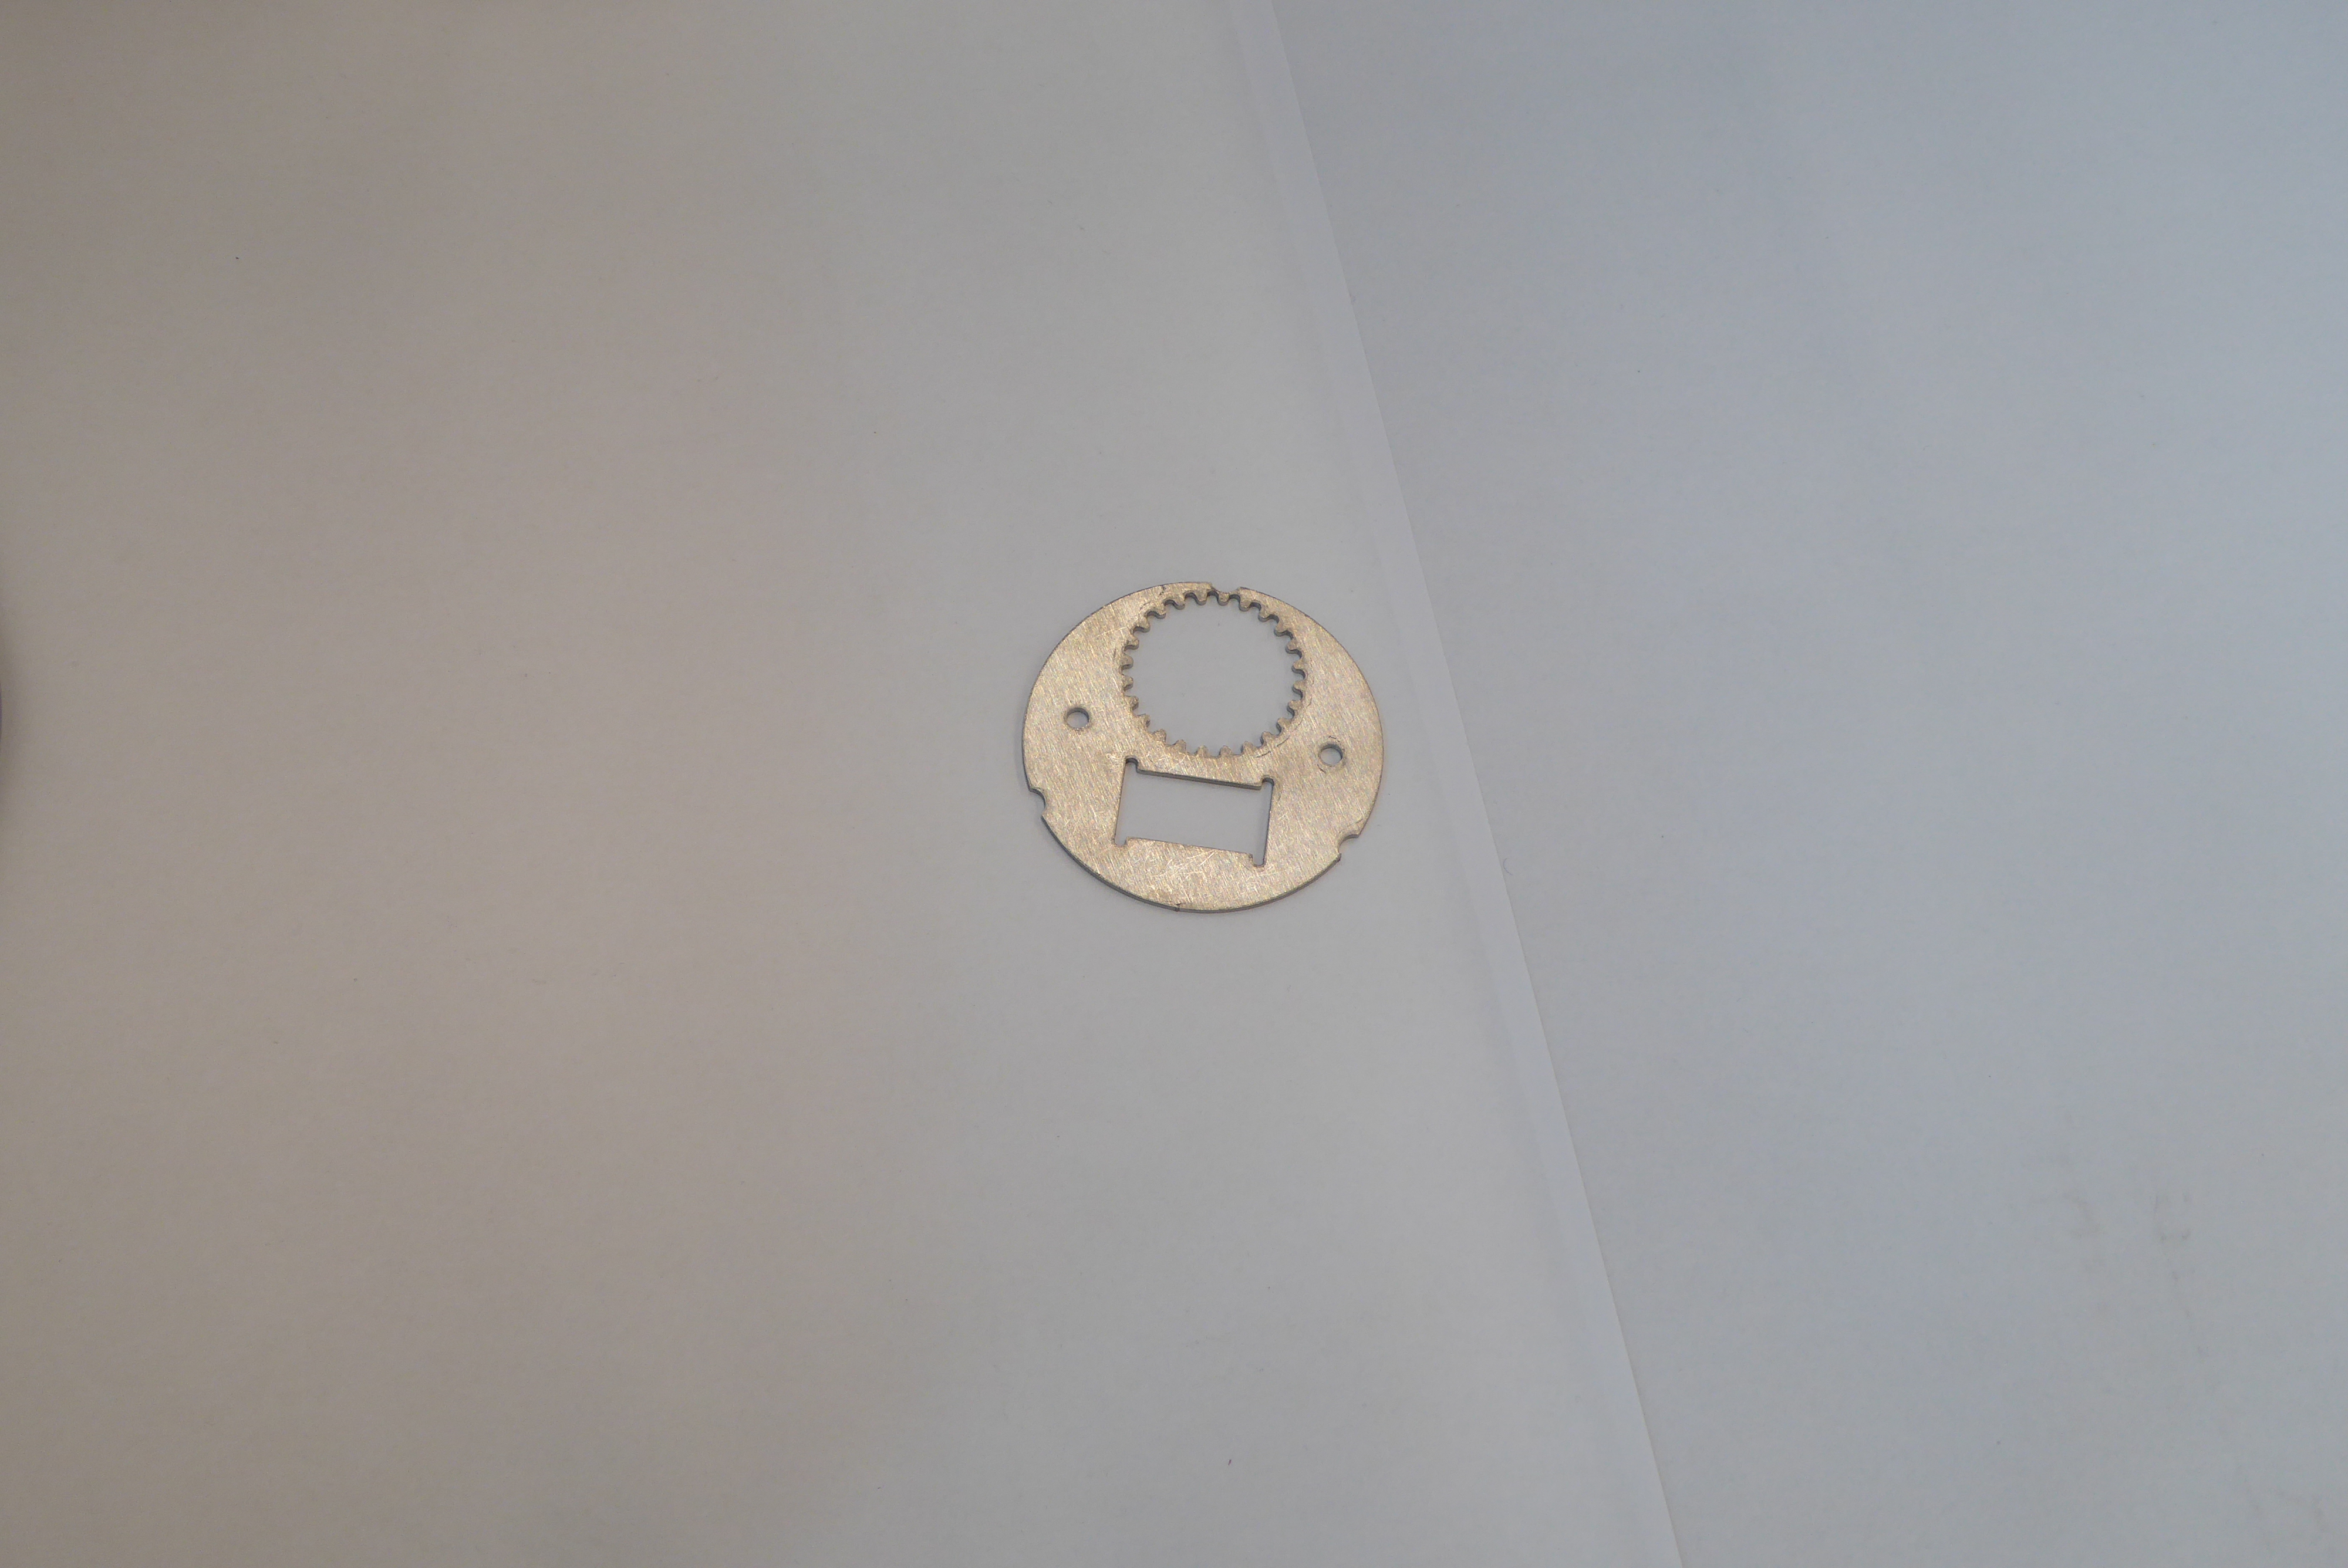
Label: Bottle Opener - Inlay